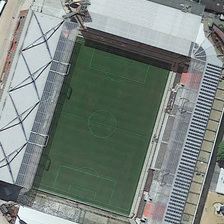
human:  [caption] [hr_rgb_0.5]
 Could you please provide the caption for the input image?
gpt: a large audience was built around the stadium .

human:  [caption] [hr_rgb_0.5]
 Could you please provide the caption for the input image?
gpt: a large audience was built around the stadium .

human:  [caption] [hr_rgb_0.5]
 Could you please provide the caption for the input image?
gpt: a green football field was built in the stadium .

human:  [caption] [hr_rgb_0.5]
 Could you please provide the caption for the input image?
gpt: a green football field was built in the stadium .

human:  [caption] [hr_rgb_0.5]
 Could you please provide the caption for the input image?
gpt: a green football field was built in the stadium .